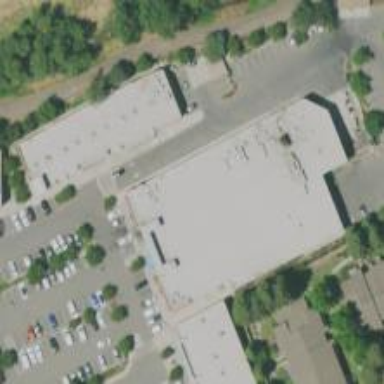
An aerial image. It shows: Supermarket.